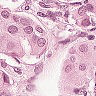
Metastatic tissue present: yes